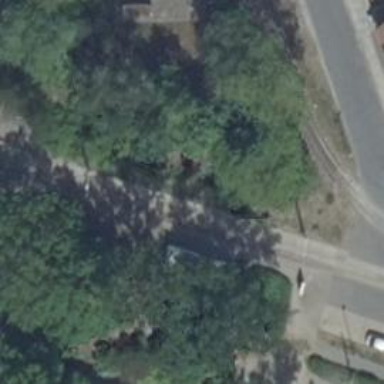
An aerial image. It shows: Service road alongside electrified tram railway with contact lines.